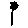
Label: flower